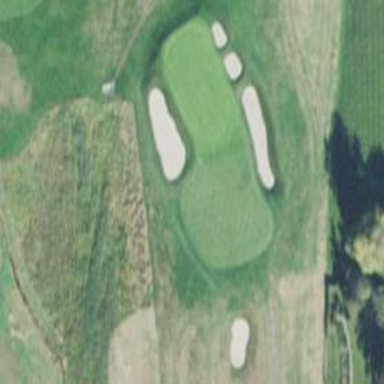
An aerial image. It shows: Golf fairway surrounded by grass.